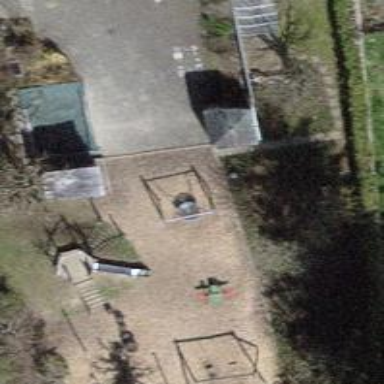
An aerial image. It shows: Playground featuring basket swing.